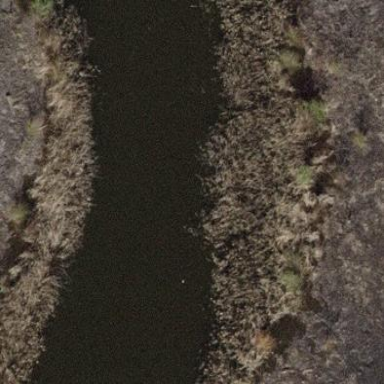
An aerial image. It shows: Peaceful pond surrounded by nature.